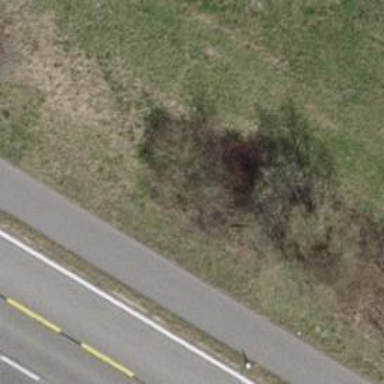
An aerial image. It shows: Urban tree adds touch of nature to the surroundings.